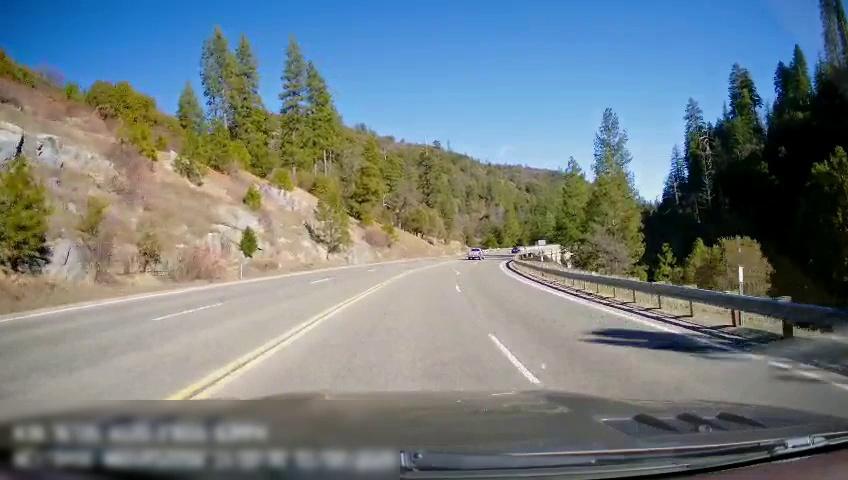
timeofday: Day
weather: Sunny
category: Drivable Space
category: Drivable Space
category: Vehicles | Truck
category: Lanes | Opposite Lane
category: Lanes | Current Lane
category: Lanes | Opposite Lane
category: Lanes | Current Lane
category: Lanes | Current Lane
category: Lanes | Opposite Lane